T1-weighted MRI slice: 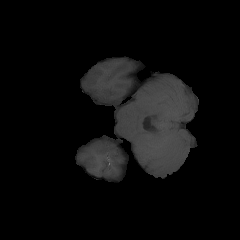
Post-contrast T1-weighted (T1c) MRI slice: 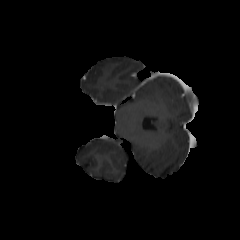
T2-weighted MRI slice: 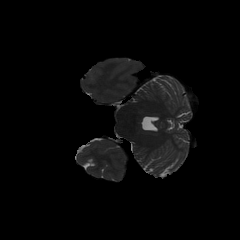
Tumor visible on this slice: no